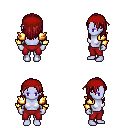
a pixel art fantasy rpg character, female body template, dark elf, purple skin, gold arm armor, red pants, brunette long hairstyle, red bandana, four views (front, back, left, right), 2x2 character sprite sheet, small pixel art, hard edges, no anti-aliasing